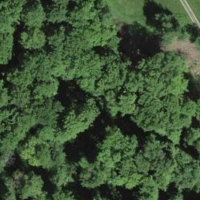
EUNIS habitat code: 41
Species observed at this site:
Cardamine heptaphylla